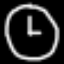
Label: clock